Question: I need a full screen portrait video like the following:
What should my export settings be in Adobe After Effects. I know that iPad supports h.264 and up to 640x480. But I need it to fill the 1024x768 in portrait mode. As long as I get the final video looking just as it does in the screenshot is all that matters (meaning no black bars on the sides or anything, just fullscreen video).
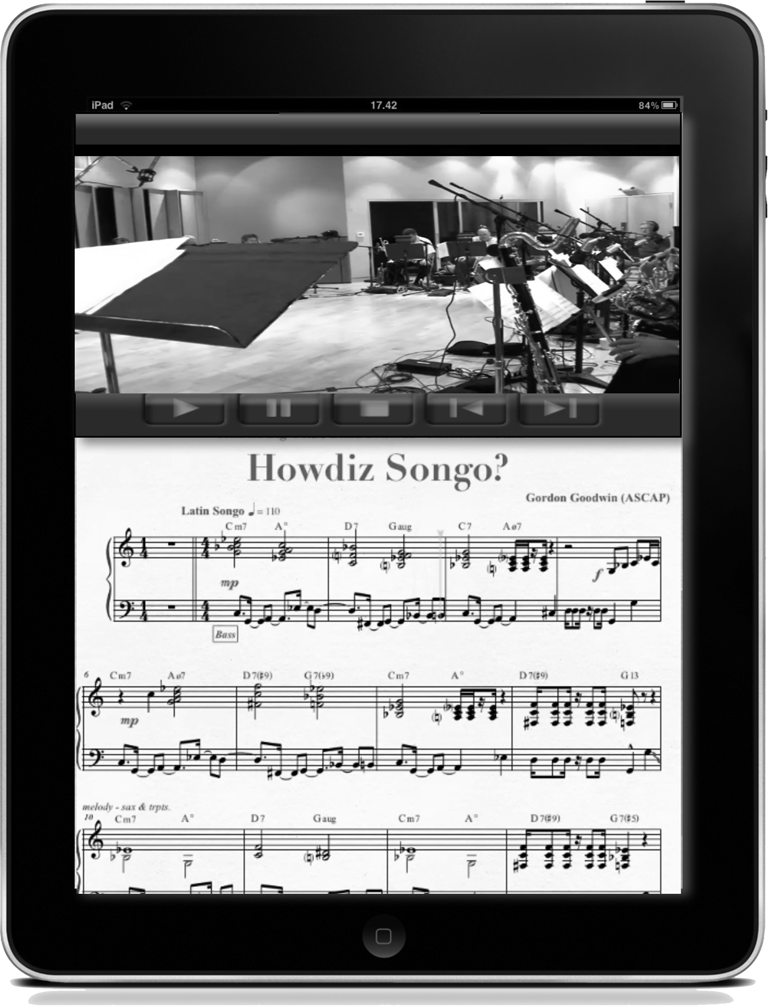
Answer: The iPad will happily play 720x1280 h.264 video.
So, in your situation, you should be able to render your video out at a width of 768 pixels, and with a corresponding vertical size that matches your video's aspect ratio correctly.